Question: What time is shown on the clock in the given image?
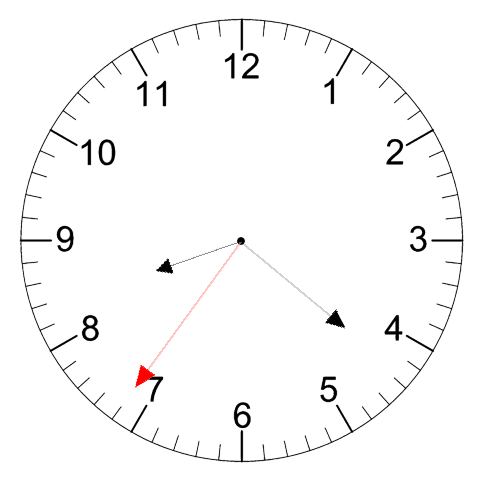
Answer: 08:21:36